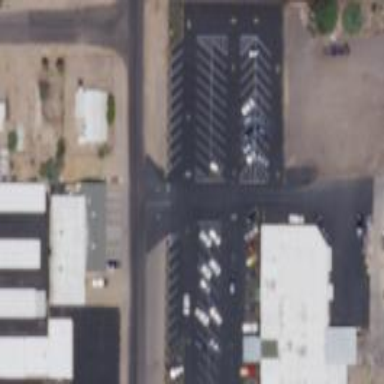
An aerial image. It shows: Parking area.